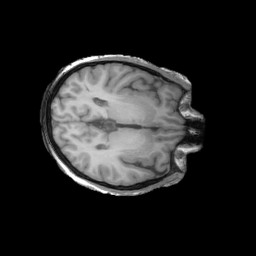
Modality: T1w
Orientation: axial
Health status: ill
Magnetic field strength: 3 T